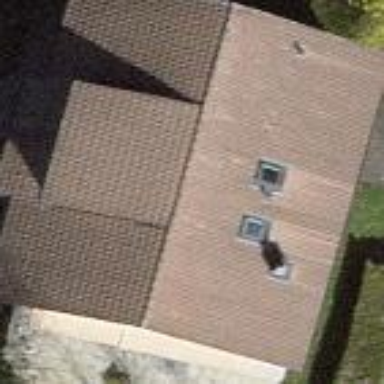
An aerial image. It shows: Simple house.